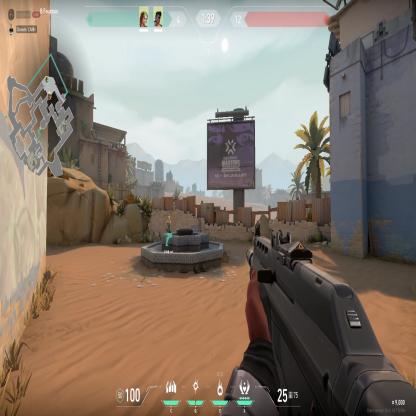
Label: teammate